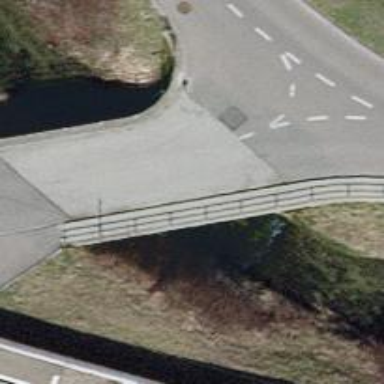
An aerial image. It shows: Concrete residential road with bridge.